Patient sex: M
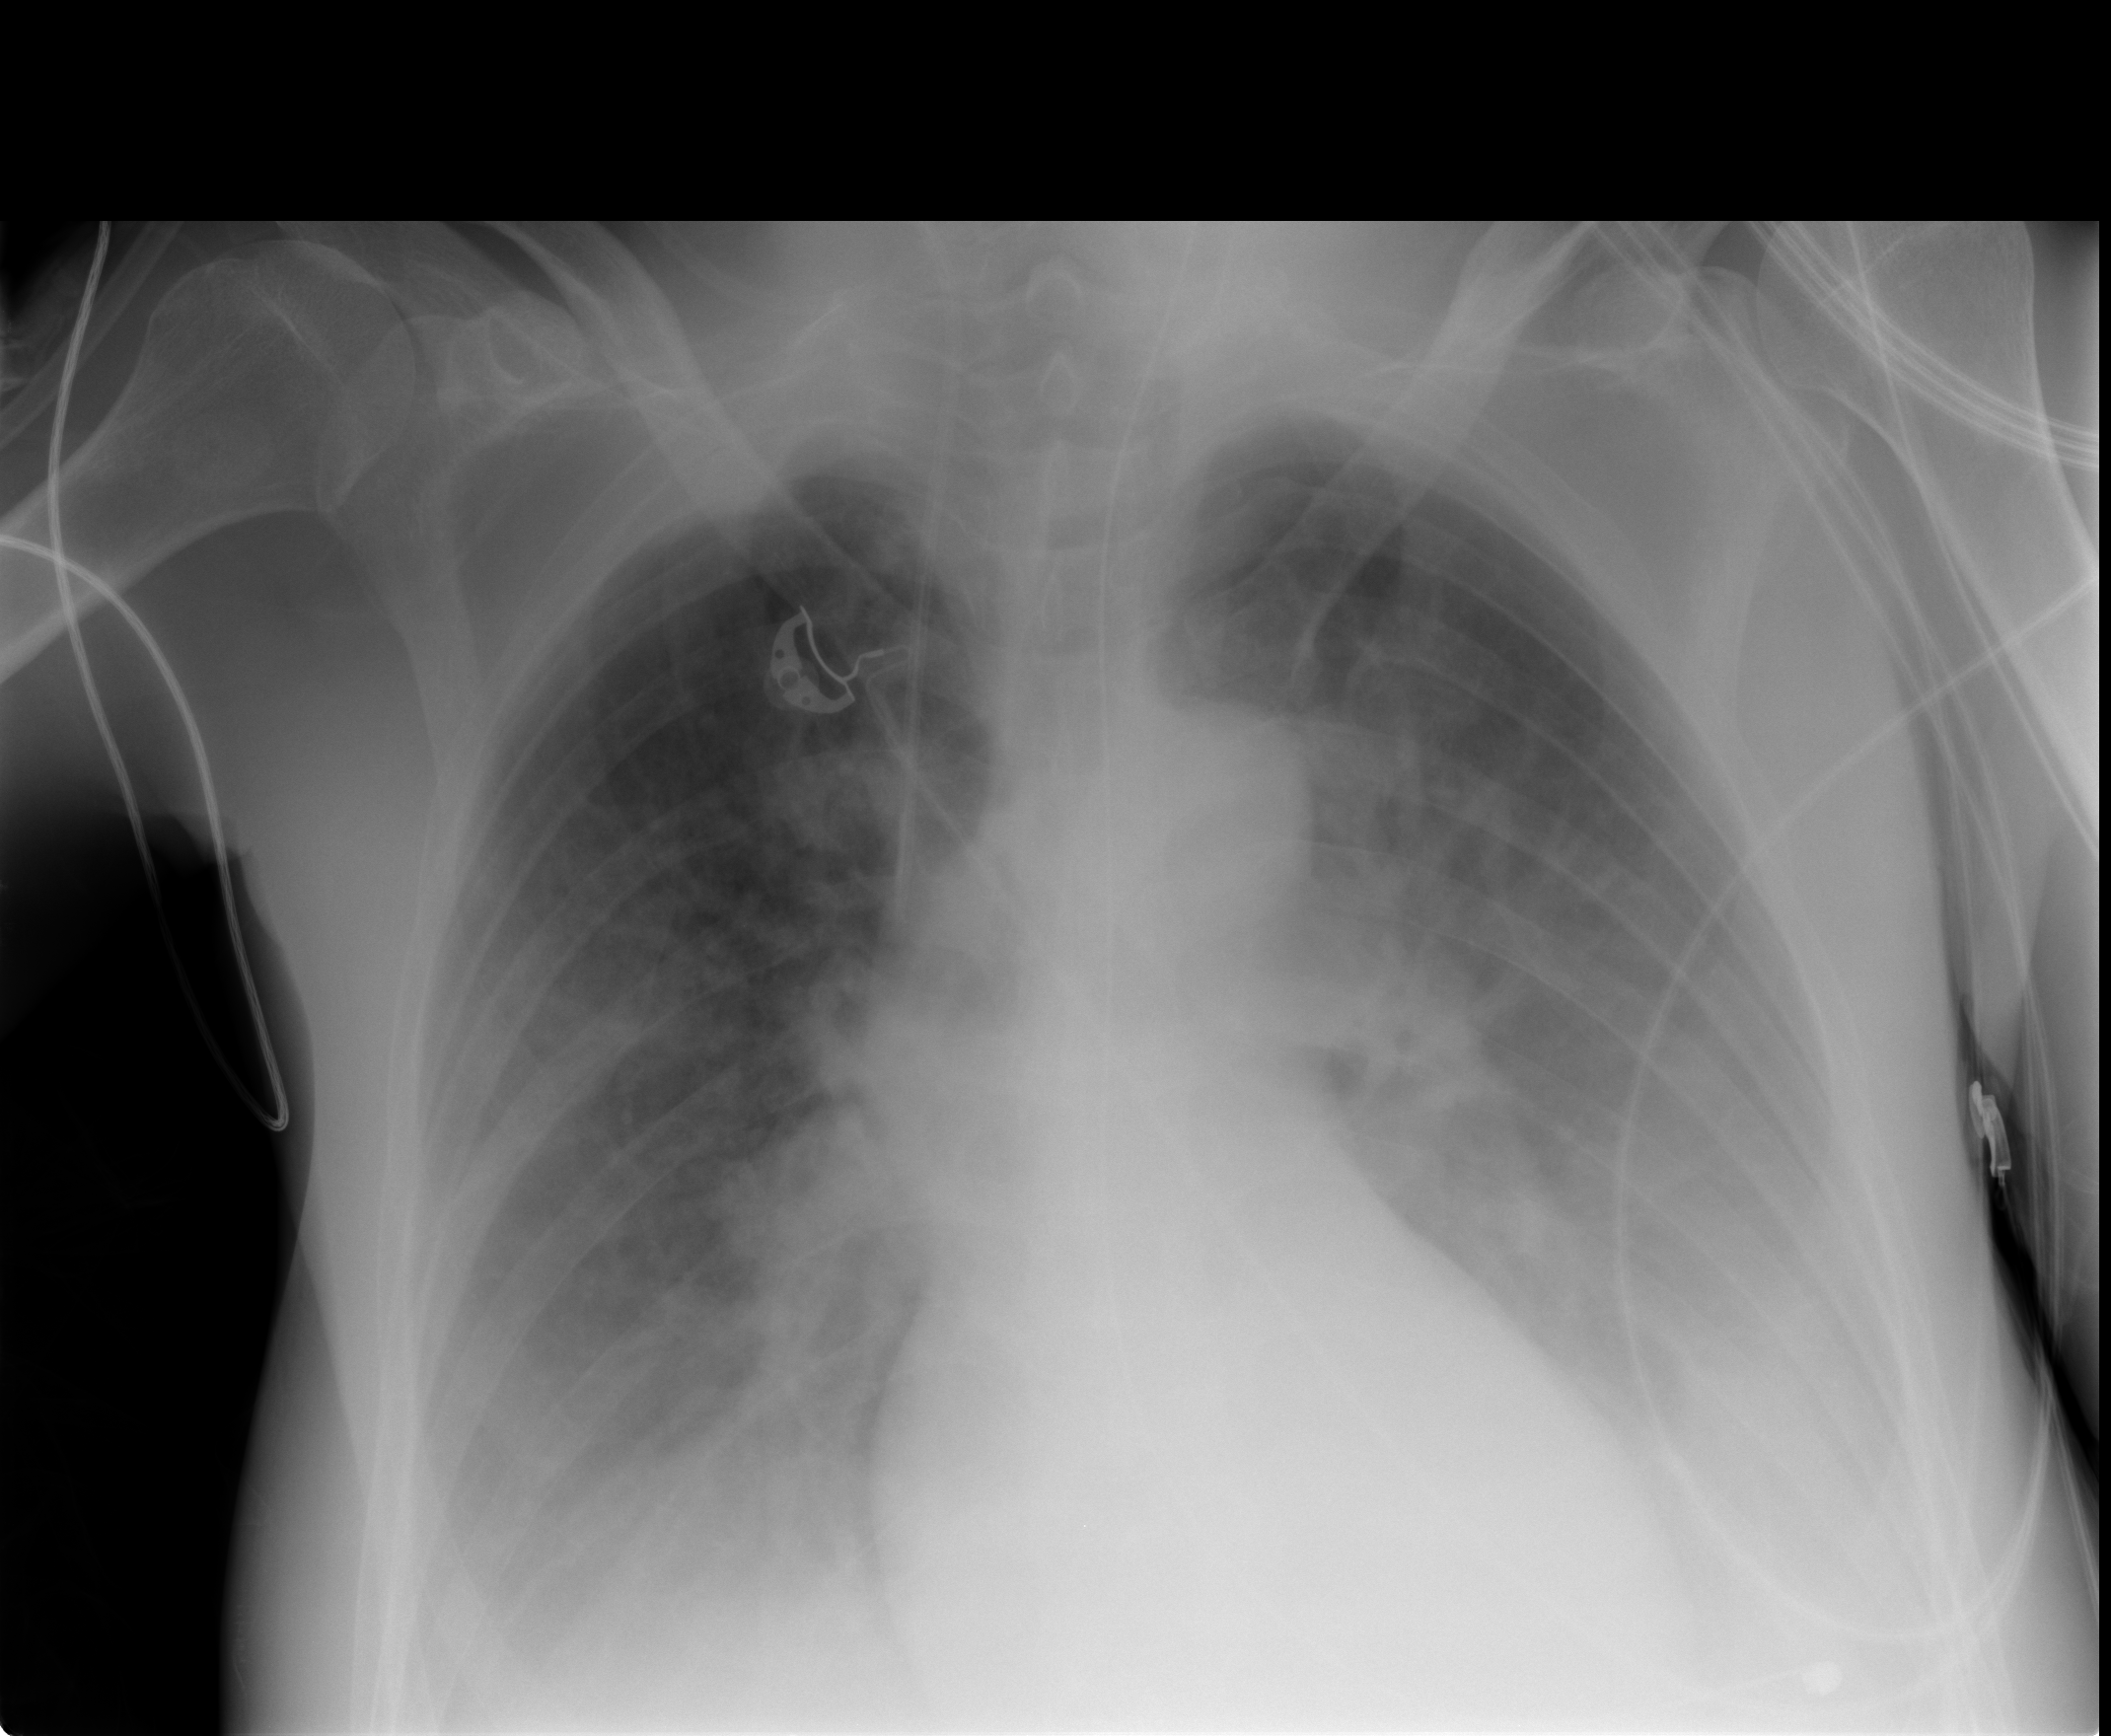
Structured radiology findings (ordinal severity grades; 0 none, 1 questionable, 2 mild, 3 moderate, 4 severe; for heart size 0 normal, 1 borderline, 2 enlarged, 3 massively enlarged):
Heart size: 0
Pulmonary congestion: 3
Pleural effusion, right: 2
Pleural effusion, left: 2
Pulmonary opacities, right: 2
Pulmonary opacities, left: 2
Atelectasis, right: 2
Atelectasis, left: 2